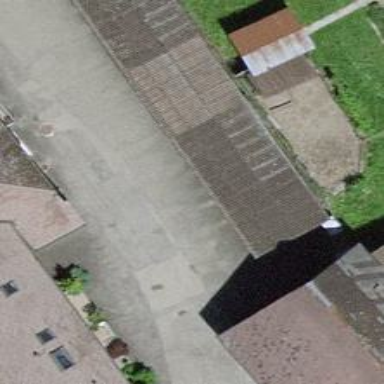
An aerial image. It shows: Living street.